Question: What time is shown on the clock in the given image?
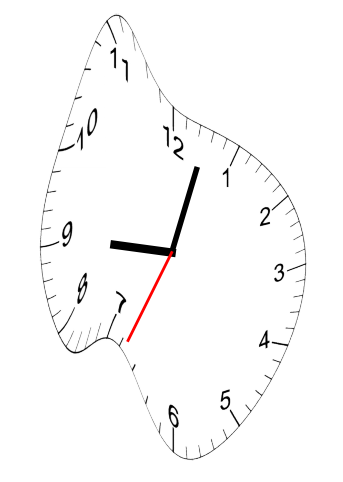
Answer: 09:02:34